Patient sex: M
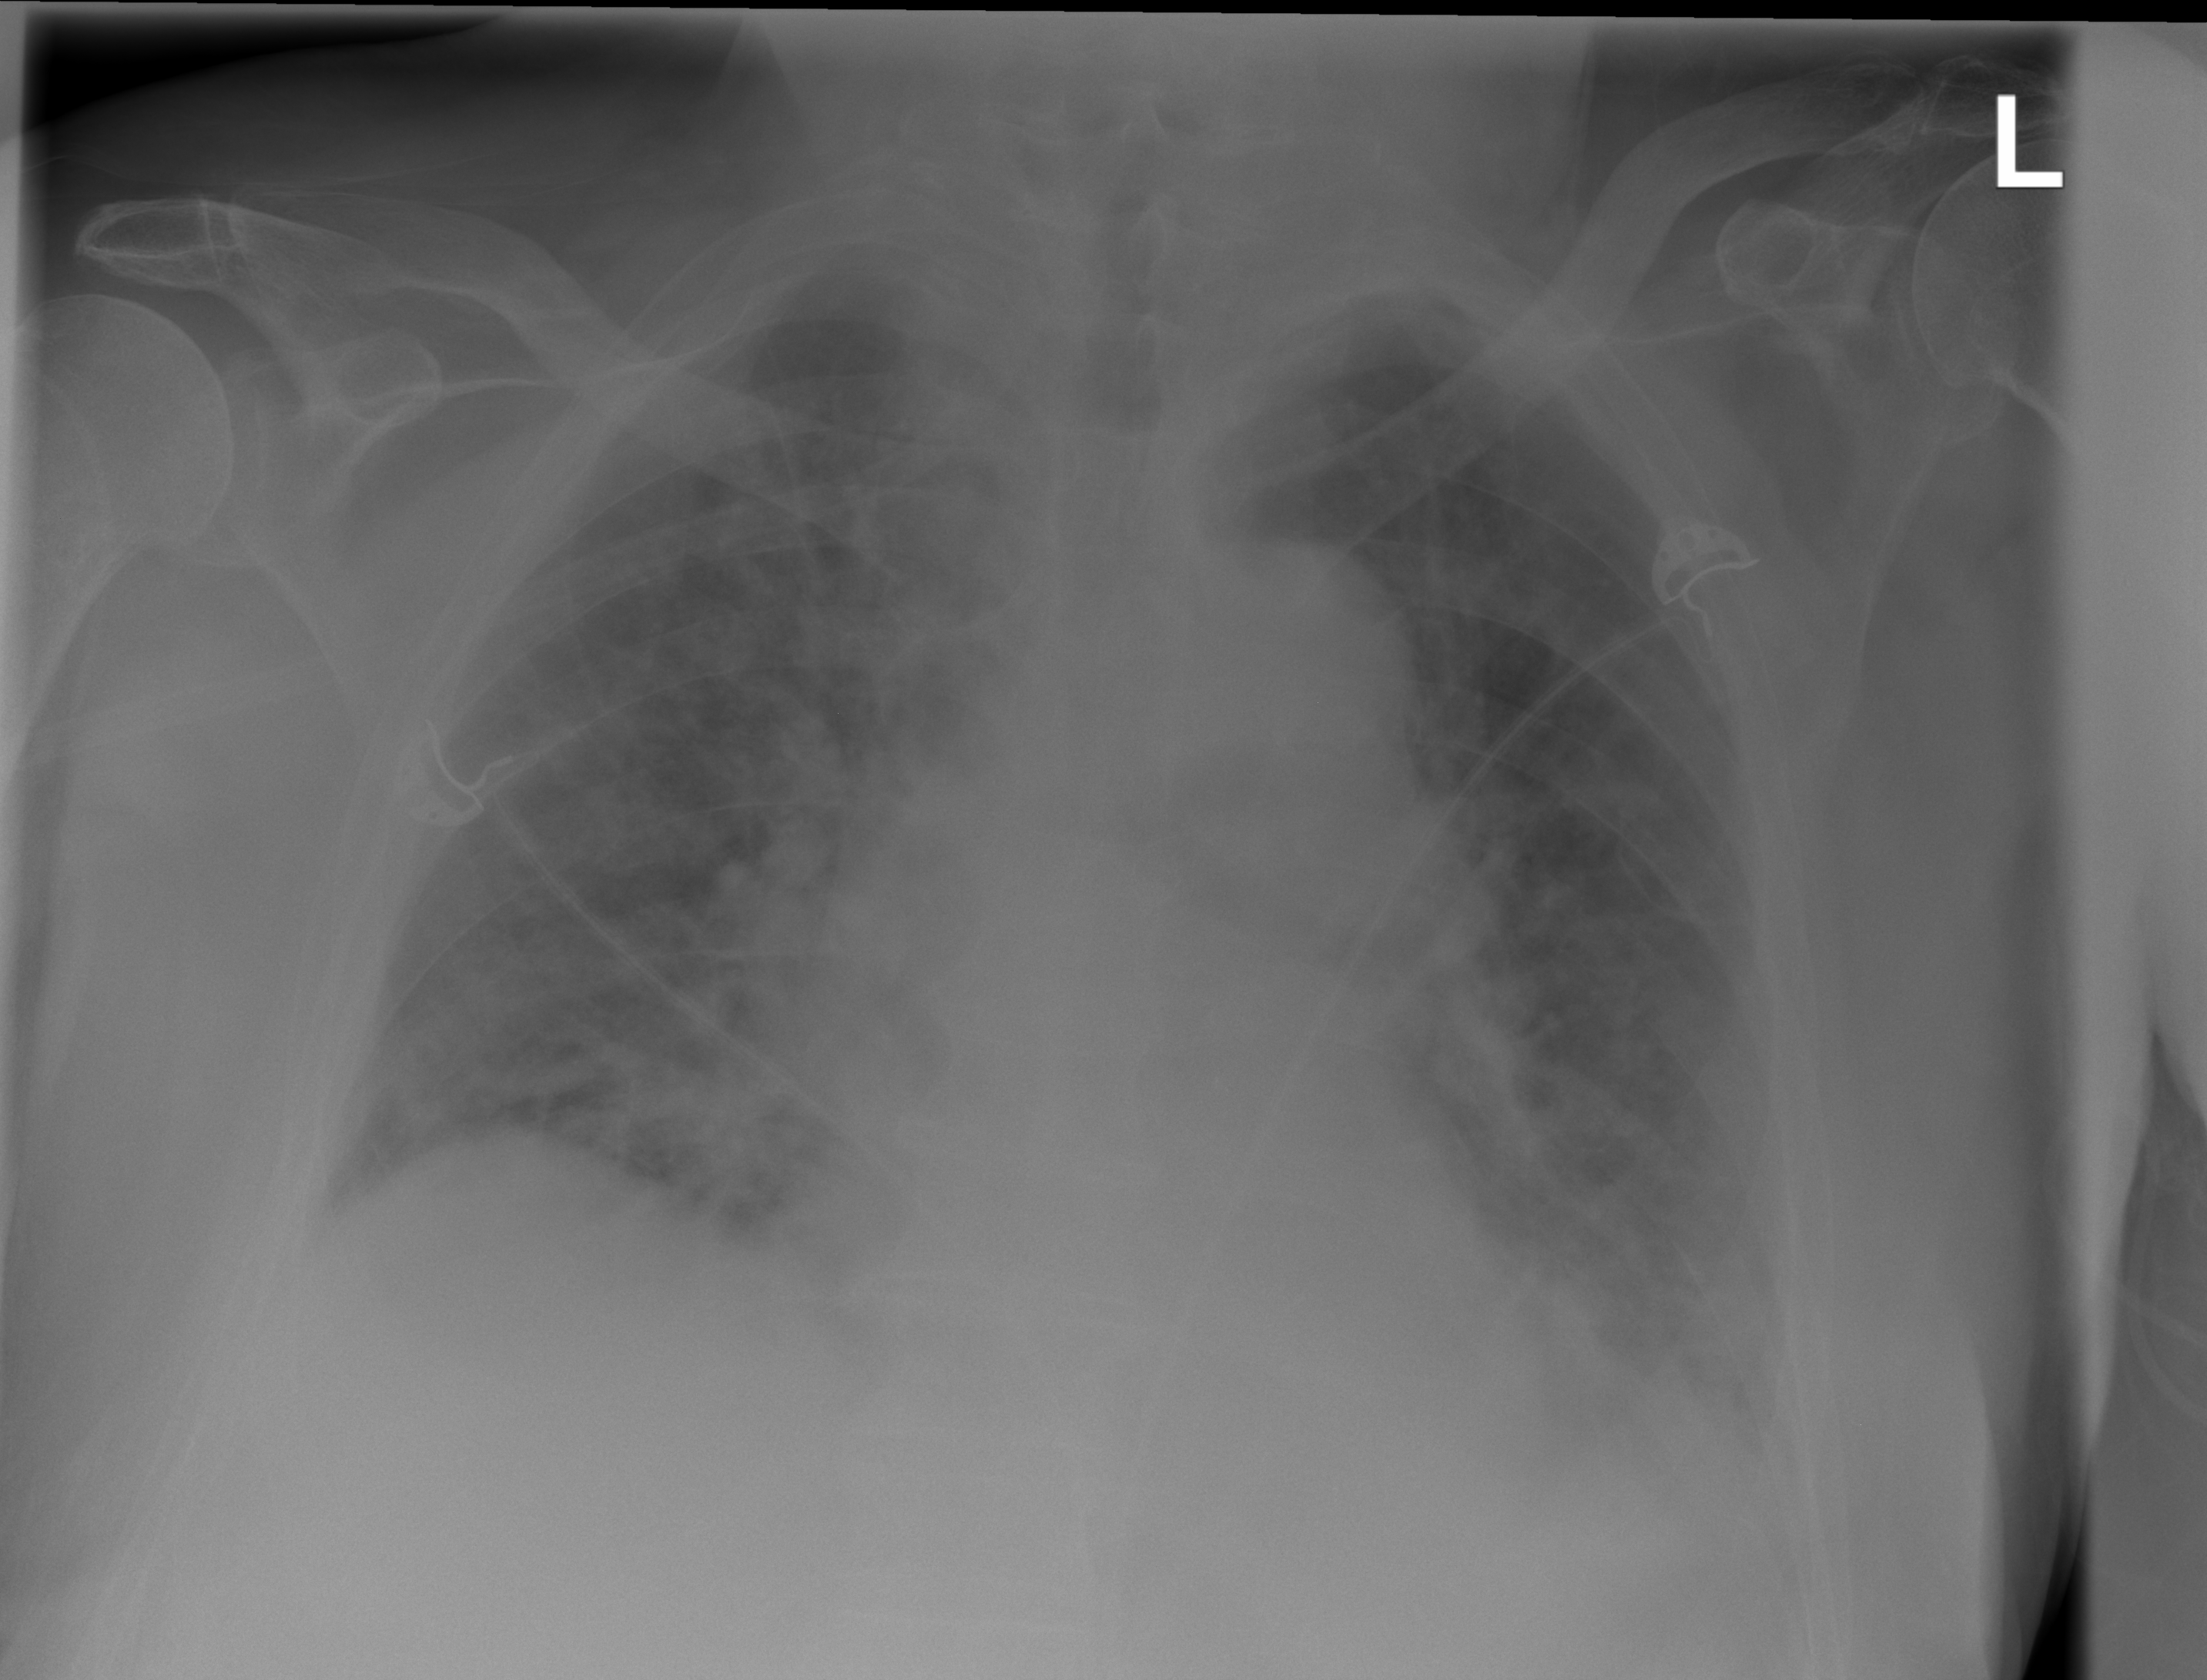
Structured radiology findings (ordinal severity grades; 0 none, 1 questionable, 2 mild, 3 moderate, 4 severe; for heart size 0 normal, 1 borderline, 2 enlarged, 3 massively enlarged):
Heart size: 0
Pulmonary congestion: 3
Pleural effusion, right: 0
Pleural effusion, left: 2
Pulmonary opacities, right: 3
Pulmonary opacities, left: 3
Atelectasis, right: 2
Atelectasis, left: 2